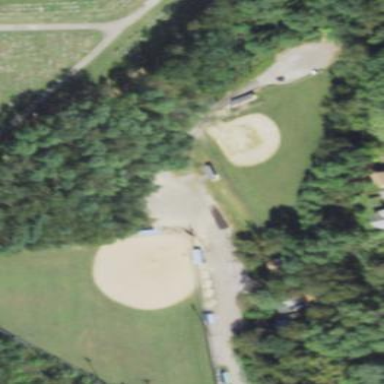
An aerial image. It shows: Baseball pitch for leisure land activities.